Question: I am using ACAccountStore to get profile info (user id, email).
My problem is that the Facebook user account in iOS settings remains empty even after I login to Facebook using Facebook app.
My method only works if I manually login to Facebook . Does it mean that users of my app will need to login to Facebook in iOS settings as well?
Note: I am trying to avoid using Facebook SDK and just use the built-in 'ACAccountStore' functions to authenticate with Facebook.

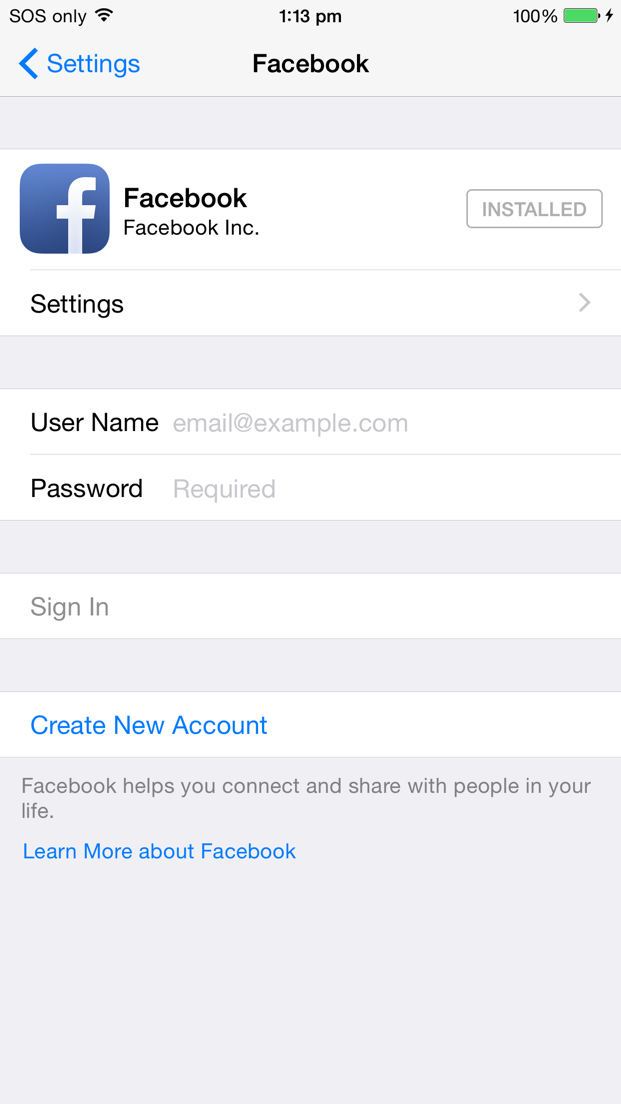
Answer: If you want to use 'ACAccountStore' then the user must enter their Facebook credentials into settings. Simply logging in via the Facebook App won't set the system credentials.